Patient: sex F, age 52
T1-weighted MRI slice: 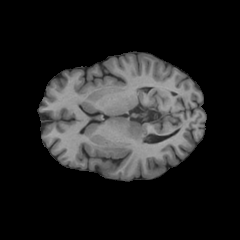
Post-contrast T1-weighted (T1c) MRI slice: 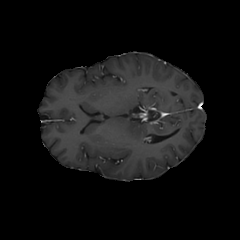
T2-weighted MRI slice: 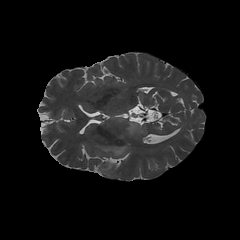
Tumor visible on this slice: yes
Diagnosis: Glioblastoma, IDH-wildtype
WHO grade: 4